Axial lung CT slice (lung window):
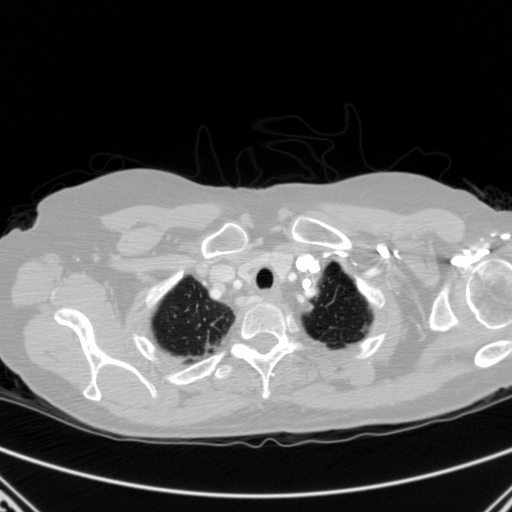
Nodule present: no